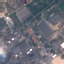
Land use / land cover class: Industrial